Question: I'm trying to install some .Net eCommerce projects on my local machine (windows Vista) with Webmatrix. Some of them ask for a Database administrator username and password, but I have no idea what those are.
Can anybody help me on this. See image which is a screenshot of the installation process.

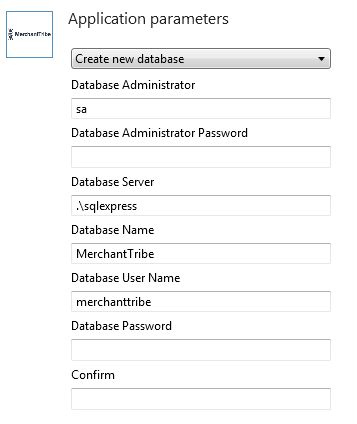
Answer: By Default the SQLEXPRESS installation uses Windows Authentication. in the management studio on the security-tab of the server properties you can select "SQL Server and Windows Authentication"
ONLY THEN The 'sa' account is accepted. You probably have to set/reset the password for this account if you can't remember you entered it.